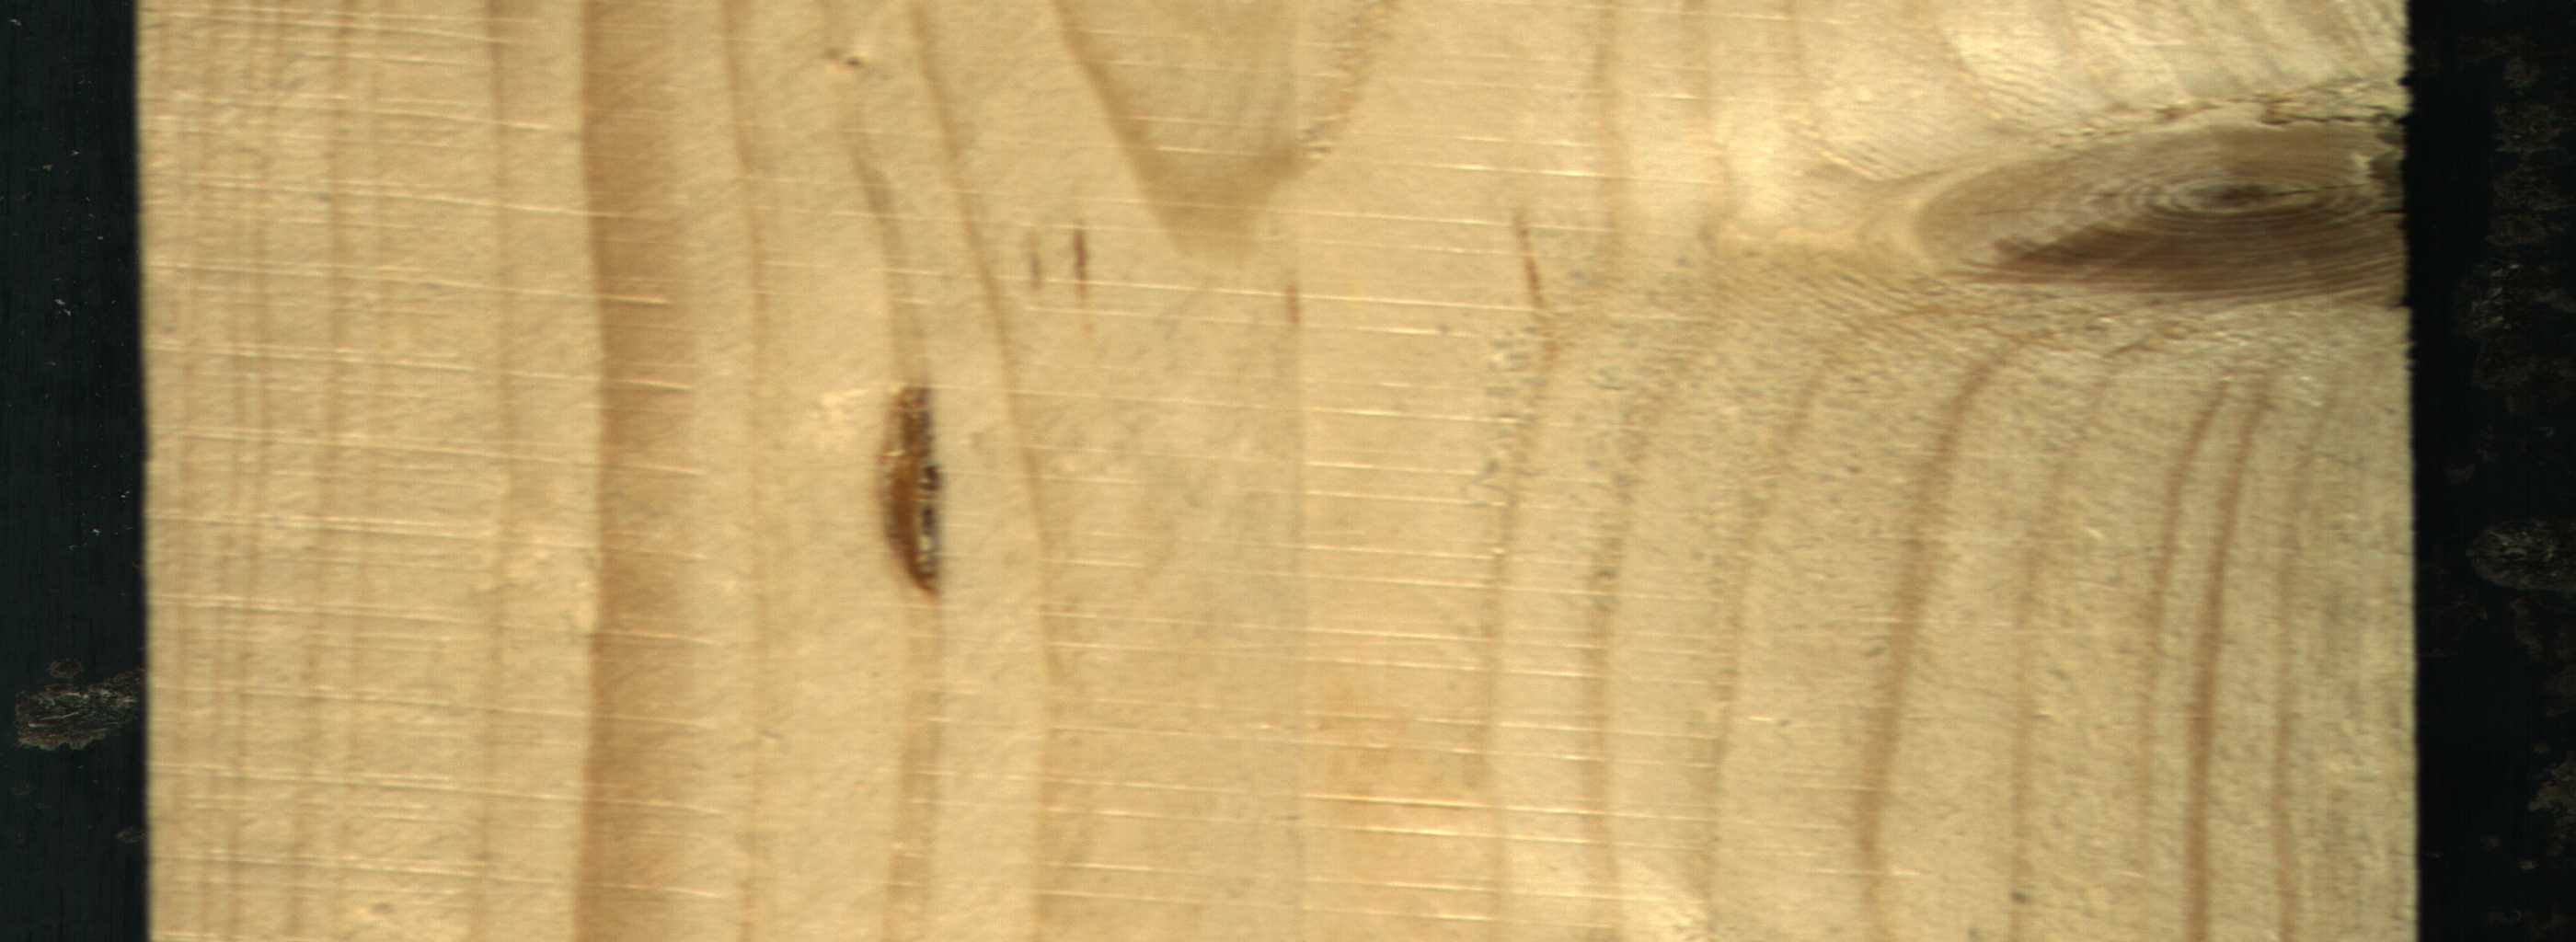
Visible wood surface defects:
resin
Dead_Knot